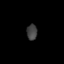
Tissue: lung
Cell type: Epithelial cells
Senescence score: 0.2302
Nuclear area (px): 164
Mean DAPI intensity: 63.787